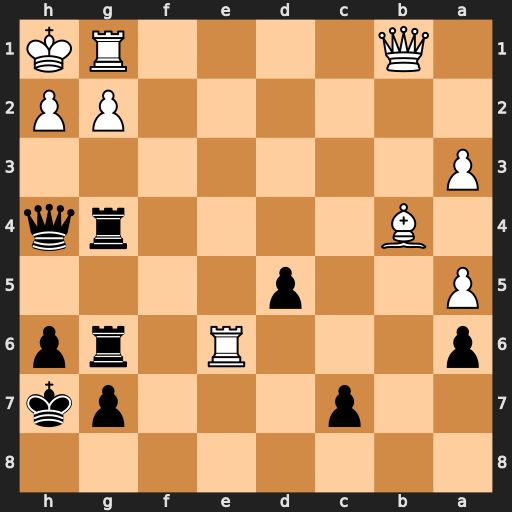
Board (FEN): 8/2p3pk/p3R1rp/P2p4/1B4rq/P7/6PP/1Q4RK
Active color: b
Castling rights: -
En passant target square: -
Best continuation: Qxh2+ Kxh2 Rh4#